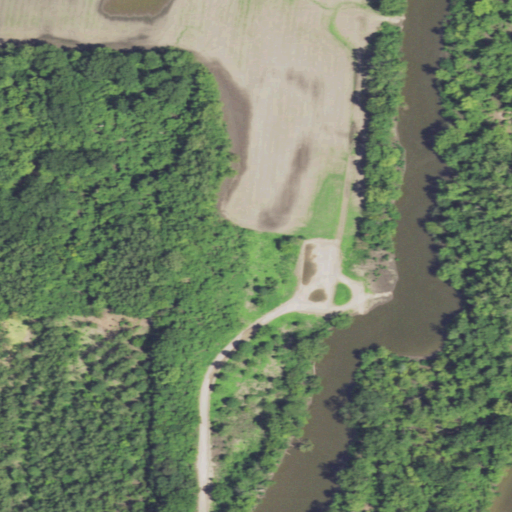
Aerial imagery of cape in Illinois named Calhoun Point containing woody wetlands, cultivated crops, open water, herbaceous wetlands, and open development